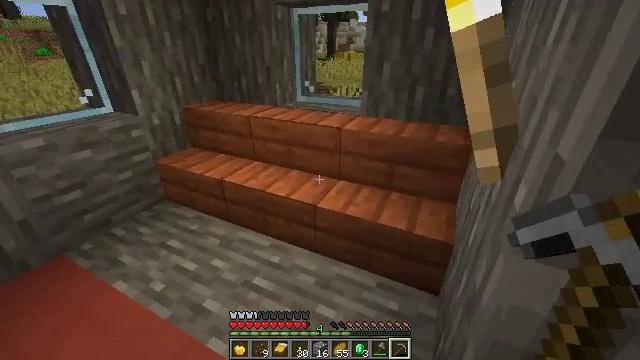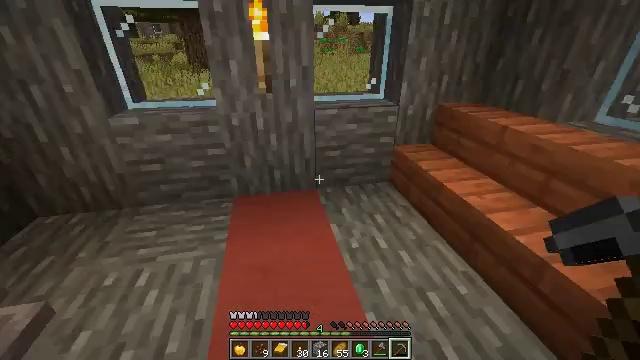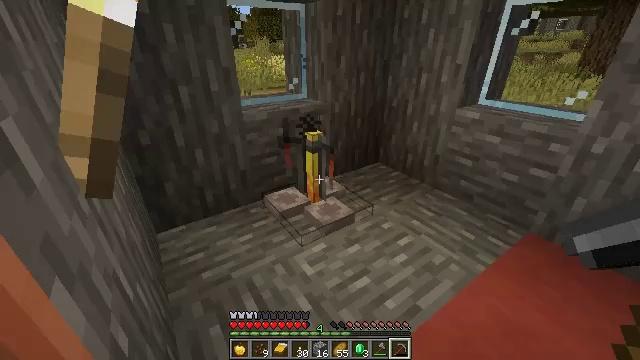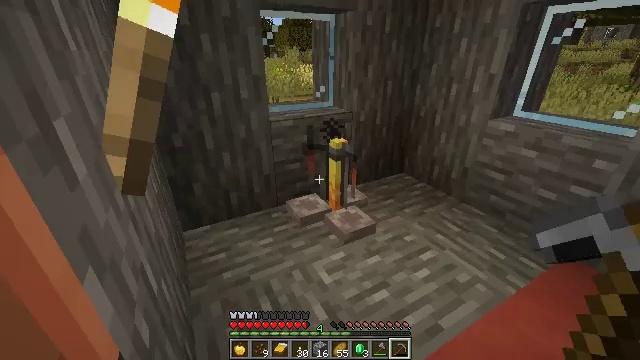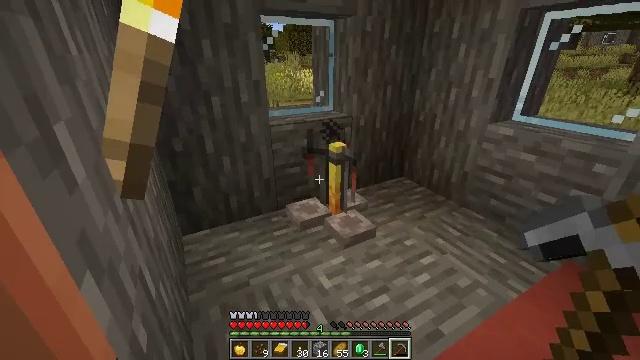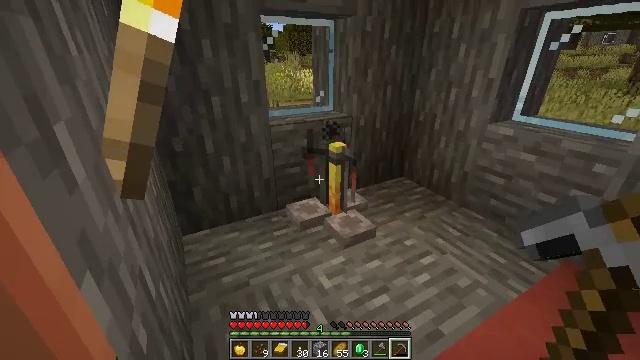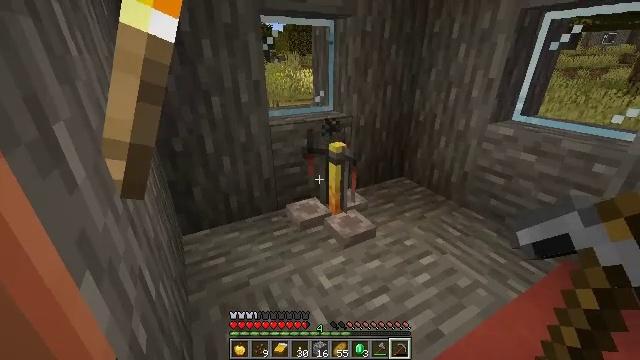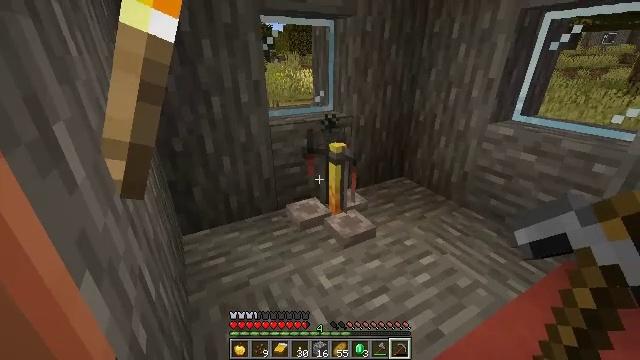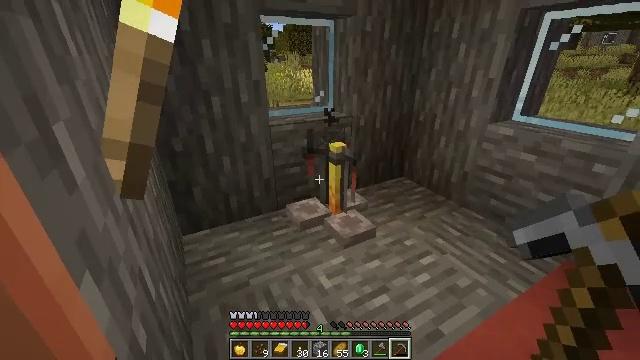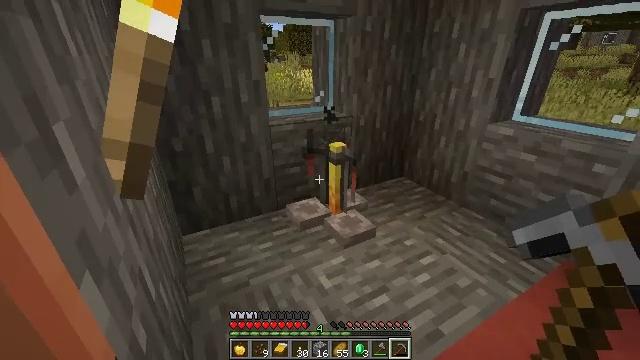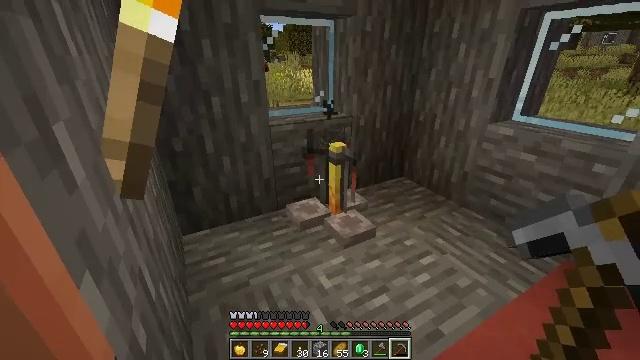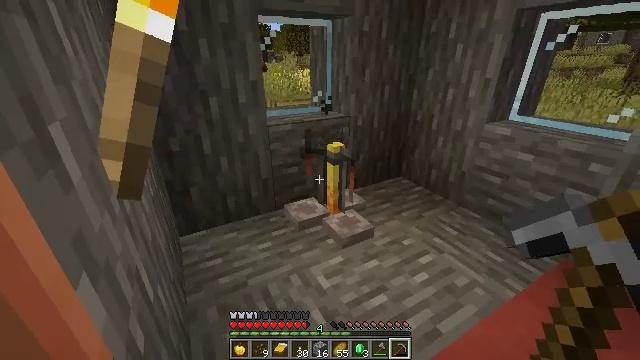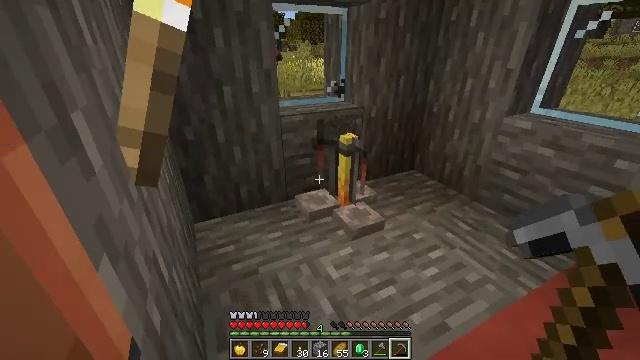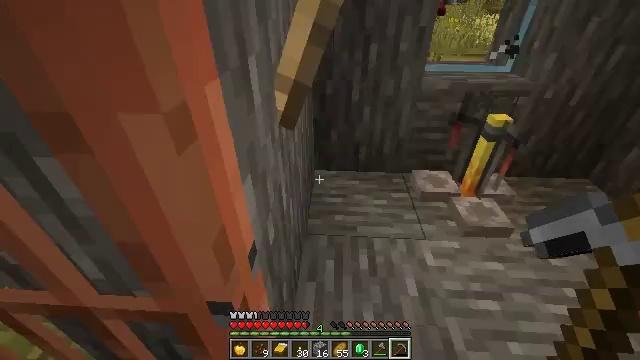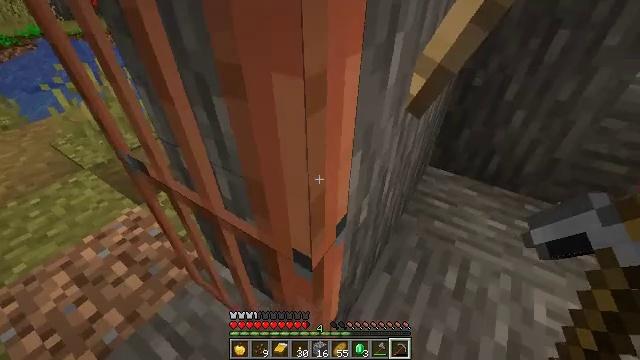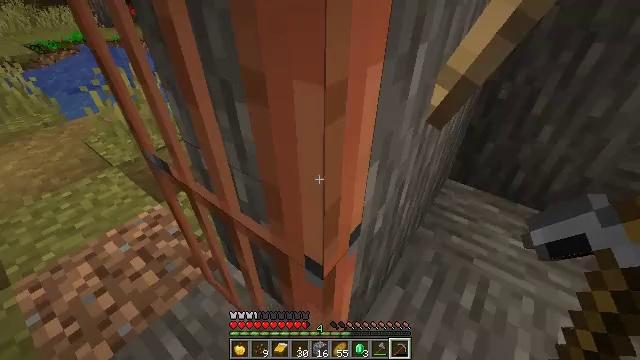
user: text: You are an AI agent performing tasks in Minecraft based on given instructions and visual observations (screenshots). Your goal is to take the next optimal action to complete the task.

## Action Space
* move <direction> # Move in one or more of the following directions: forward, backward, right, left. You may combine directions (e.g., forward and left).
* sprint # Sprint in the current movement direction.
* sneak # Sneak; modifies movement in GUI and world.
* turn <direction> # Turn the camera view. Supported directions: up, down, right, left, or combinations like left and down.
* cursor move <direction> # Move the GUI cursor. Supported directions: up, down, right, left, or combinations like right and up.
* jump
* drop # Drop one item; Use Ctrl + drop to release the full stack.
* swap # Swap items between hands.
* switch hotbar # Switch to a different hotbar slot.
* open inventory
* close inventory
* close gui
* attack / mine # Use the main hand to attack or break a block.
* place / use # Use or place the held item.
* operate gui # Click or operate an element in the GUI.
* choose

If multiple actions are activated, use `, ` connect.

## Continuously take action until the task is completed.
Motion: motion action
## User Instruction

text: Gather yellow terracotta for building.
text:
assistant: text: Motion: turn left
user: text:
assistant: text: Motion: turn left
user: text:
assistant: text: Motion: turn left and up
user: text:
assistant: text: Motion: no_op
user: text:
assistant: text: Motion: no_op
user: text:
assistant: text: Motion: no_op
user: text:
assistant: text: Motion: no_op
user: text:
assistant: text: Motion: no_op
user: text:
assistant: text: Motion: no_op
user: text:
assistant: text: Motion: no_op
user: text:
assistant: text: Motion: no_op
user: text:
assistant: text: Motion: turn left and down
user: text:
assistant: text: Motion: turn left and down
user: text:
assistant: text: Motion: turn left and down
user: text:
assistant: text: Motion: turn left and up
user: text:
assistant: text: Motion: turn left and up
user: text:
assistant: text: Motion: turn left and up
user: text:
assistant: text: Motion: move forward, turn left and up
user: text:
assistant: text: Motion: move forward, turn left and up
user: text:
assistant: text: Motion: move forward, turn up
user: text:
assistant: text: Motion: move forward, turn right and up
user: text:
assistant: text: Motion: move forward, turn right
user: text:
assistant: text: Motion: turn right
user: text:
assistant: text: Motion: turn right
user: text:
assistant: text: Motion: move right, turn left and down
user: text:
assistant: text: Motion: move right, turn left and down
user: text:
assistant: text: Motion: turn left and down
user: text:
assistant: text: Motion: turn left and down
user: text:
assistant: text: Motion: turn left and down
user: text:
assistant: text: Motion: turn left and down